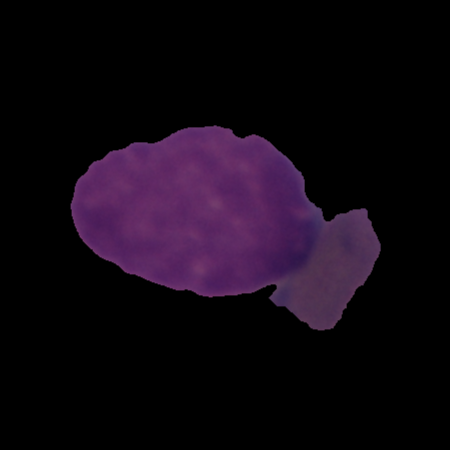
Label: cancer